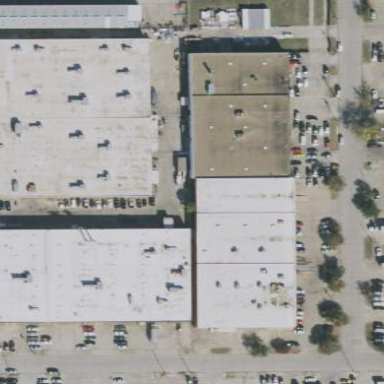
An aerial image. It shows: Warehouse building.